Aerial crown-view tile of a tropical tree (Barro Colorado Island, Panama), acquired 20240716:
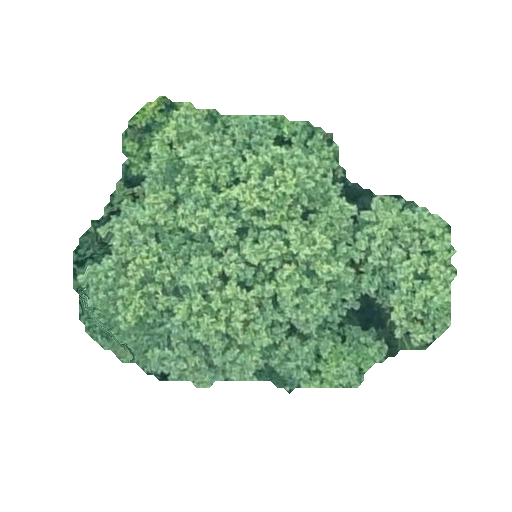
Species: Hieronyma alchorneoides
GBIF accepted scientific name: Hieronyma alchorneoides
Crown area: 126.312 m²